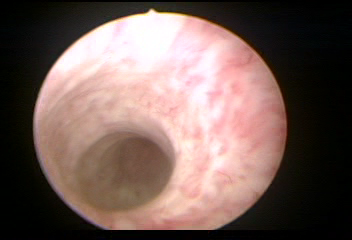
Modality: WLC
Class: Normal mucosa
Bladder cancer association: No